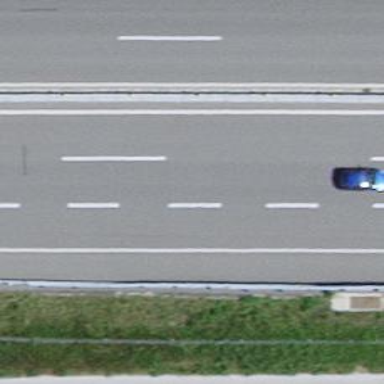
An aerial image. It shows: Asphalt motorway.